Question: I have a REST POST request that should the following format:
'''
{
"data" : {
"type" : "studies",
"attributes" : {
"age": "9999",
"name": "XYZ"
}
}
}
'''
I want to be able to upload a file with the request. so my request body looks like this image.

The thing is, in my controller, I'm not able to detect anything.
'''
if($request->has('data.attributes.name')) $name = $request->input('data.attributes.name')
if($request->has('data.attributes.age')) $name = $request->input('data.attributes.age')
if($request->hasFile('data.attributes.file')){
//Upload the file
}
'''
Unfortunately, my controller is not able to detect these attributes. How should I input them in Postman?
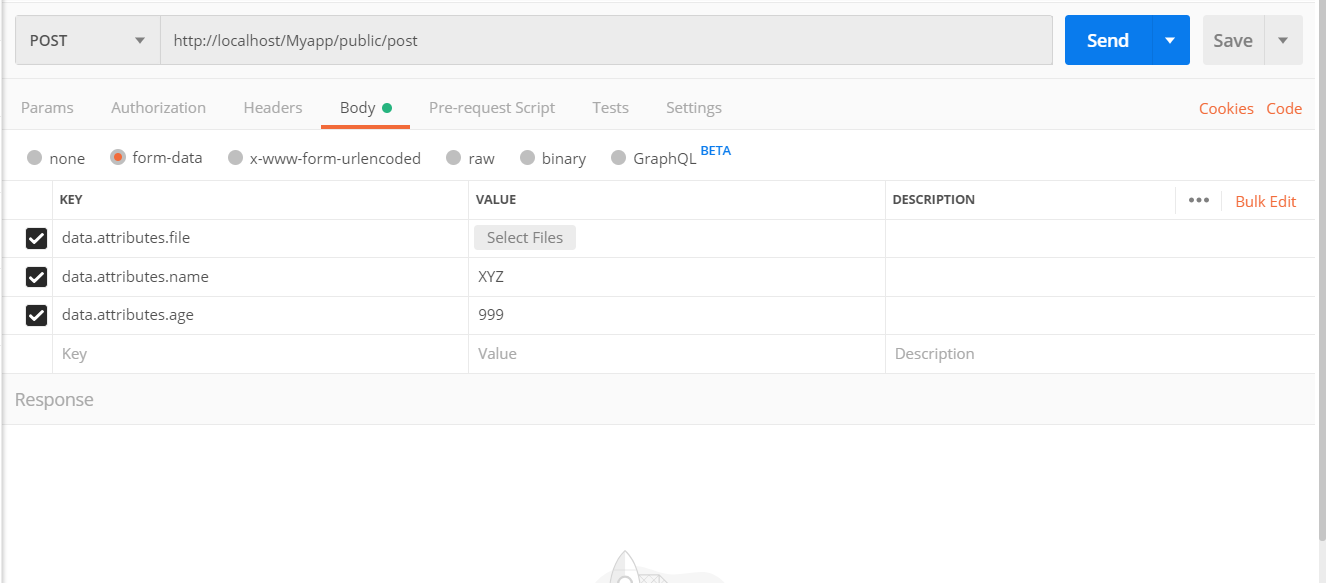
Answer: Dot delimeter will convert into '_'. So, you can have :
'''
{
"data_attributes_file": "file",
"data_attributes_name": "XYZ",
"data_attributes_age": "999"
}
'''
'''
$request->has('data_attributes_file')
$request->has('data_attributes_name')
$request->has('data_attributes_age')
'''
---
If you still have an empty page or error '519' issue, you need to put 'CSRF' token in Cookie, or except it.
'''
namespace App\Http\Middleware;
use Illuminate\Foundation\Http\Middleware\VerifyCsrfToken as Middleware;
class VerifyCsrfToken extends Middleware
{
/**
* Indicates whether the XSRF-TOKEN cookie should be set on the response.
*
* @var bool
*/
protected $addHttpCookie = true;
/**
* The URIs that should be excluded from CSRF verification.
*
* @var array
*/
protected $except = [
'*',
];
}
'''